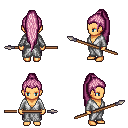
a pixel art fantasy rpg character, female body template, human, tanned skin, white robe, metal pants, pink extra-long topknot hairstyle, spear, four views (front, back, left, right), 2x2 character sprite sheet, small pixel art, hard edges, no anti-aliasing